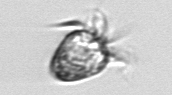
Label: Ciliophora